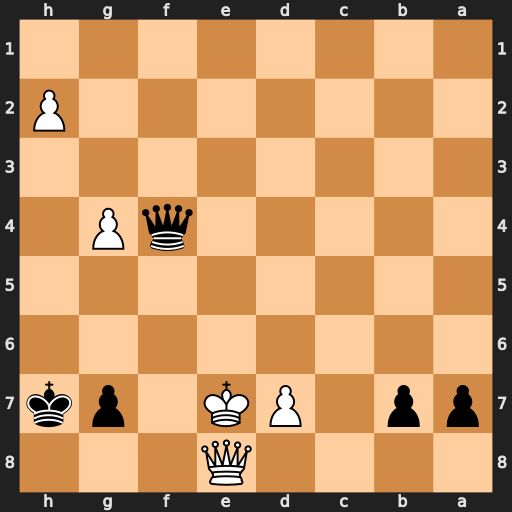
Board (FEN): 4Q3/pp1PK1pk/8/8/5qP1/8/7P/8
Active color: b
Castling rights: -
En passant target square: -
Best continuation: Qf6#